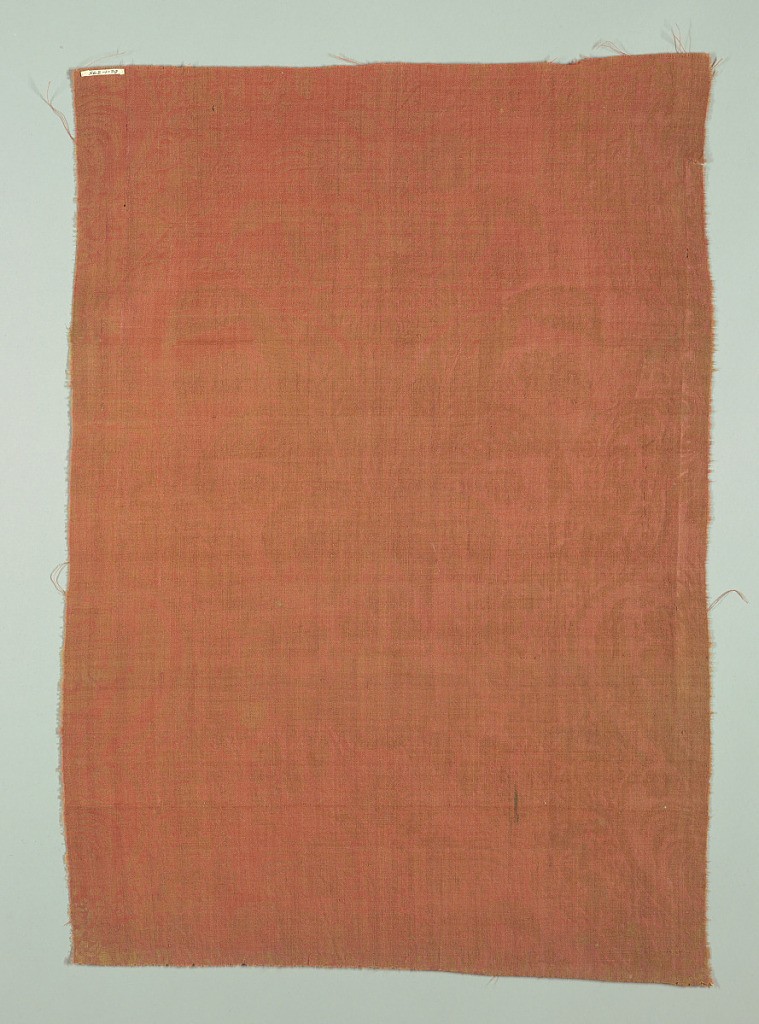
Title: Embossed wool
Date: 17th century
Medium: wool Technique: stamped (embossed) plain weave
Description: Large floral design on dull red fabric; areas divided by cartouches.